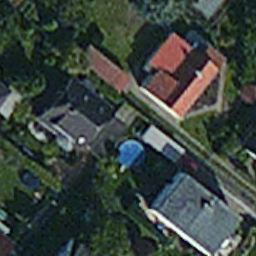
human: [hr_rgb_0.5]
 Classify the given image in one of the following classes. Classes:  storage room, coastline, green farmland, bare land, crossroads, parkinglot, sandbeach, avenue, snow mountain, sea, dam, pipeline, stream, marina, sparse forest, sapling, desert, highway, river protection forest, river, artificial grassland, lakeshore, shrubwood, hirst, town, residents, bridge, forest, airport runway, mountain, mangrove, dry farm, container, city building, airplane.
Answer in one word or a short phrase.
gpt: residents